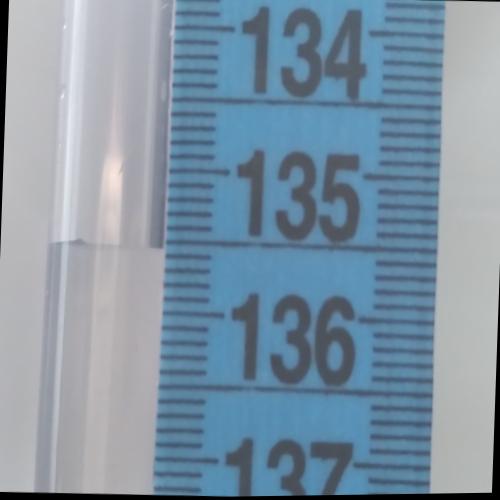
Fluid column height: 135.5 cm